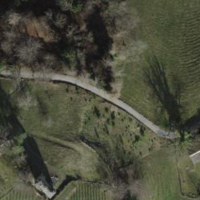
EUNIS habitat code: 55
Species observed at this site:
Mercurialis perennis